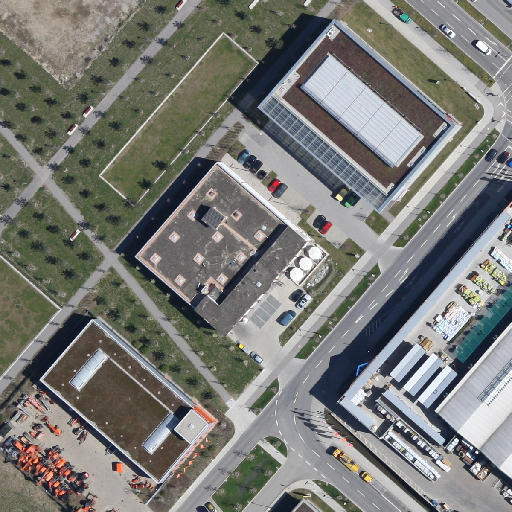
Referring expression: bikeway along with tree